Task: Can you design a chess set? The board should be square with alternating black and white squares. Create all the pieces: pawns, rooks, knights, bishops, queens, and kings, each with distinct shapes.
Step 283:
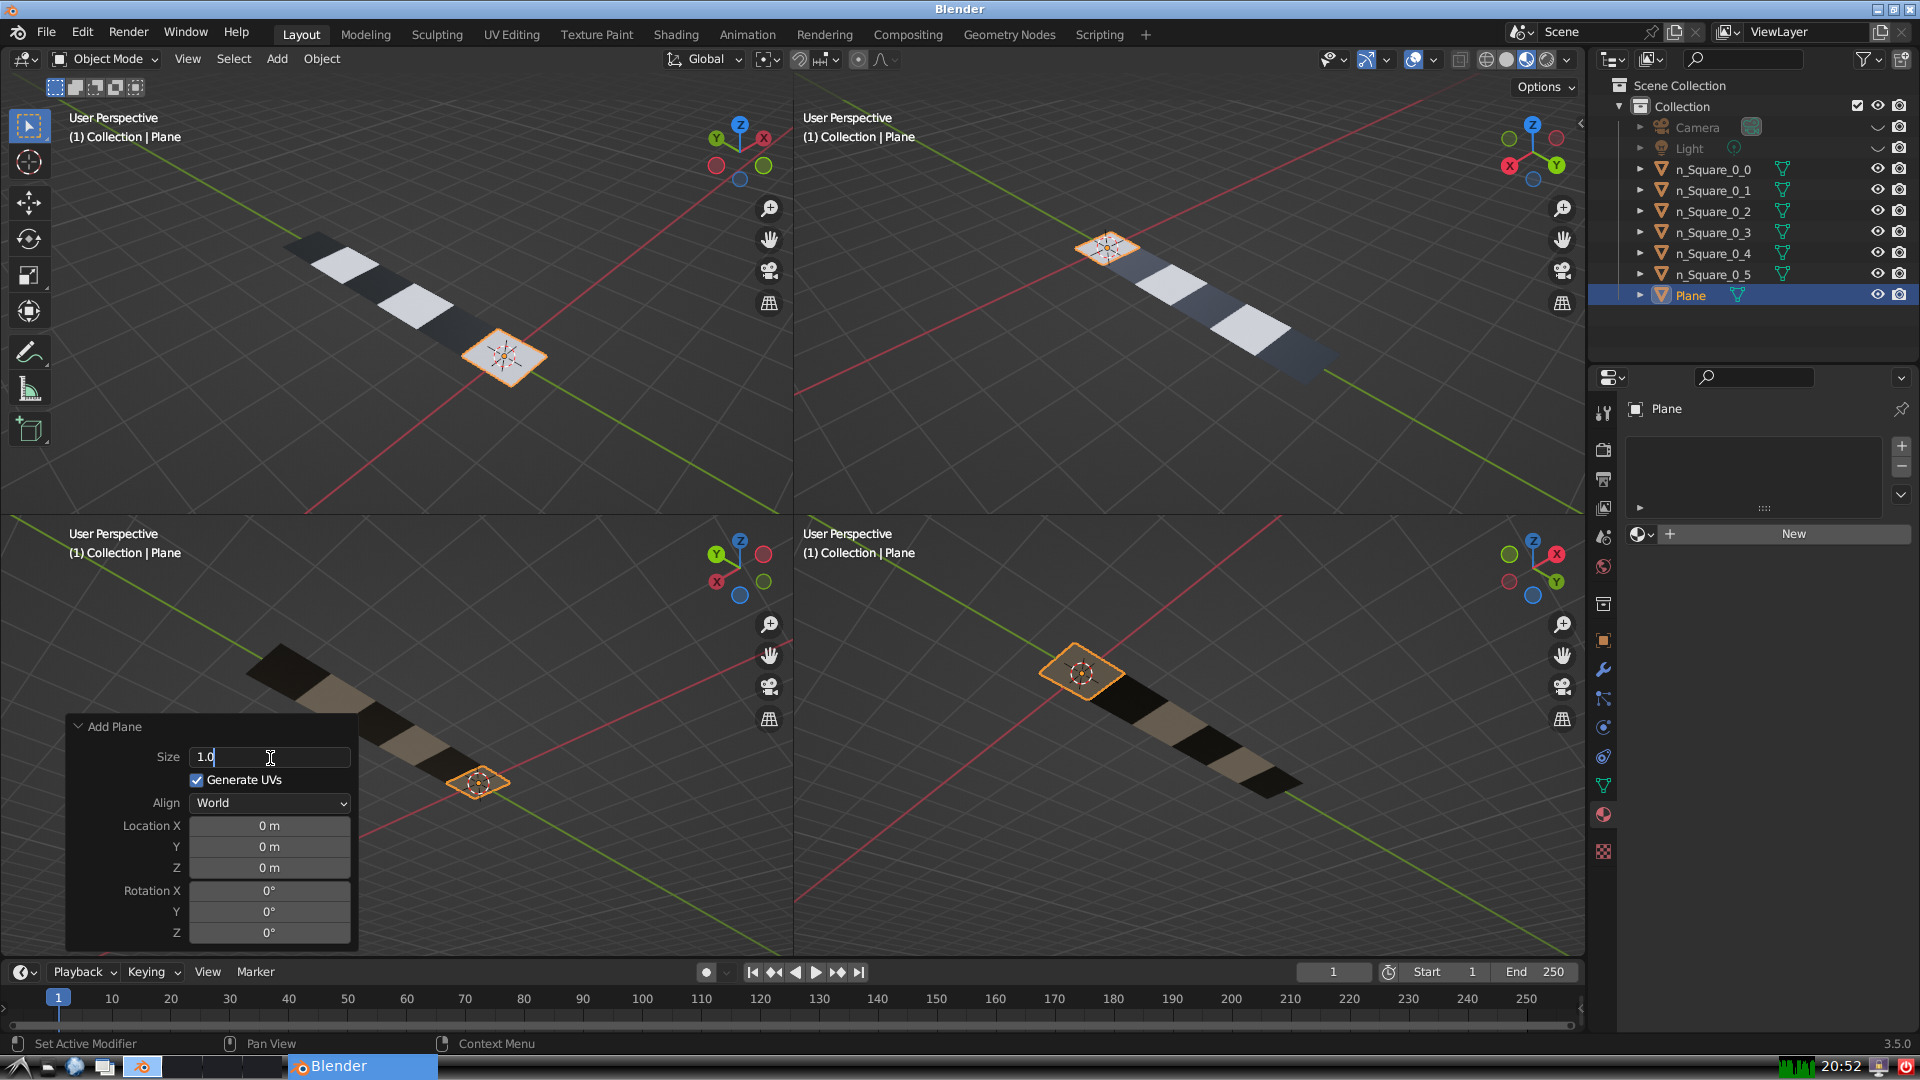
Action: {"key_press": ['Return']}